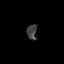
Tissue: prostate
Cell type: Endothelial cells
Senescence score: 0.1497
Nuclear area (px): 152
Mean DAPI intensity: 63.632